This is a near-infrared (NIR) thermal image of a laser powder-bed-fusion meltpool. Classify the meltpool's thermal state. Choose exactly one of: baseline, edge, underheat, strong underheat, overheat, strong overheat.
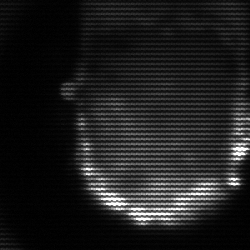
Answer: baseline